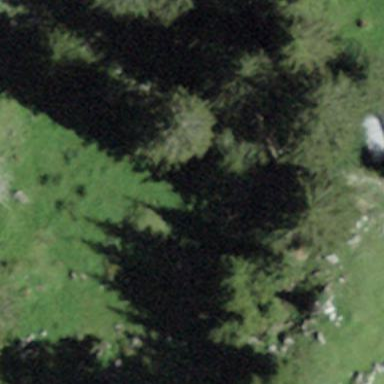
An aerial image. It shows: Forest area.